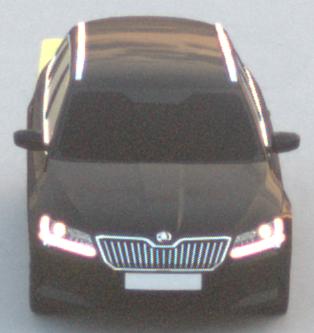
Make: Skoda
Model: Superb Combi 1.4 TSI
Detailed model: Superb (III) Combi
Model produced from: 2015/09
Model produced until: 2018/06
Doors: 5
Color: black
Road condition: dry road
Daytime: dawn
Contrast: low contrast